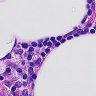
Metastatic tissue present: no